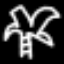
Label: palm tree